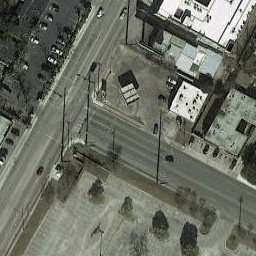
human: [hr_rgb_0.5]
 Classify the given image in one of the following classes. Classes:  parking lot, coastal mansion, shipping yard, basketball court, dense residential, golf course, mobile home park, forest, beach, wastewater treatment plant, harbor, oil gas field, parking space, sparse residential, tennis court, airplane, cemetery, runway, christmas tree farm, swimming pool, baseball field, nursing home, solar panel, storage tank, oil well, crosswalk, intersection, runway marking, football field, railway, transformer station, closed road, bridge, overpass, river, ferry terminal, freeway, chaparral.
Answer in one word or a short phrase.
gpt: intersection